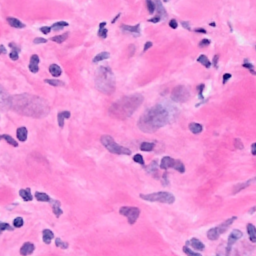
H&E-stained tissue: Breast